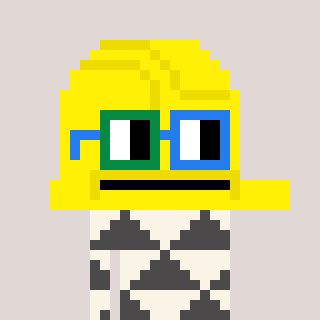
a pixel art character with square green and blue glasses, a construction helmet-shaped head and a grayscale-colored body on a warm background